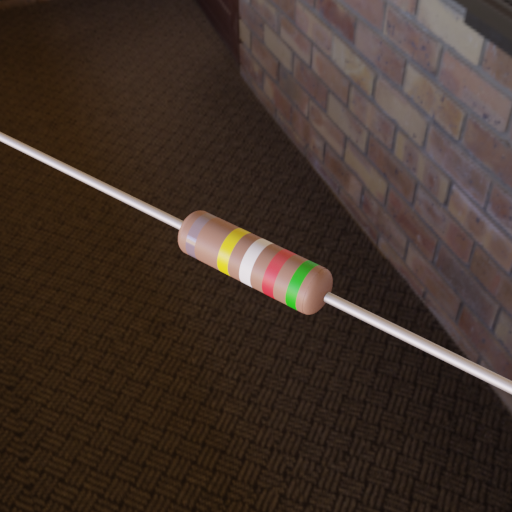
Resistor colour bands (in order): gray, yellow, white, red, green